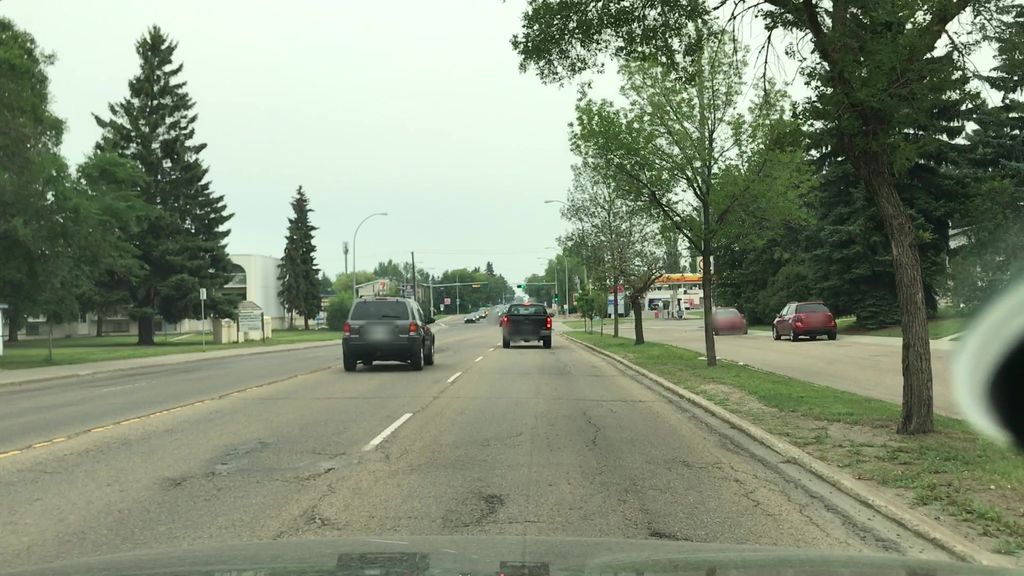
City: edmonton